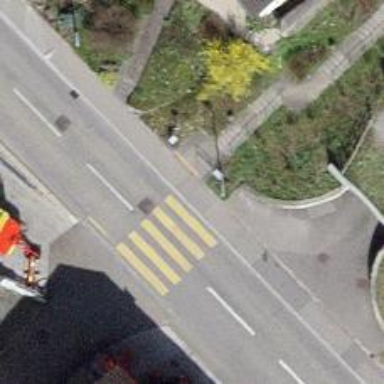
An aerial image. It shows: Sidewalk.